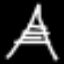
Label: The Eiffel Tower